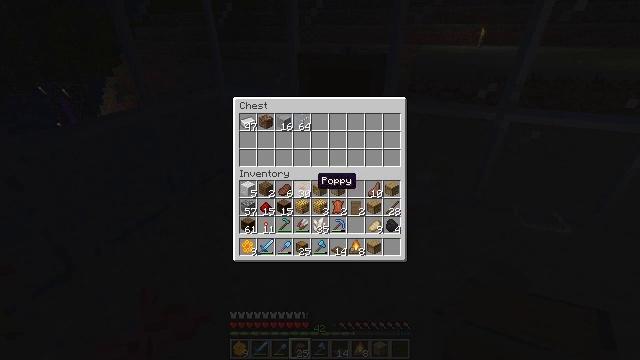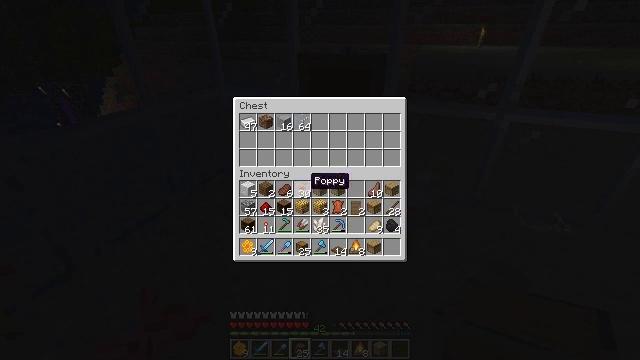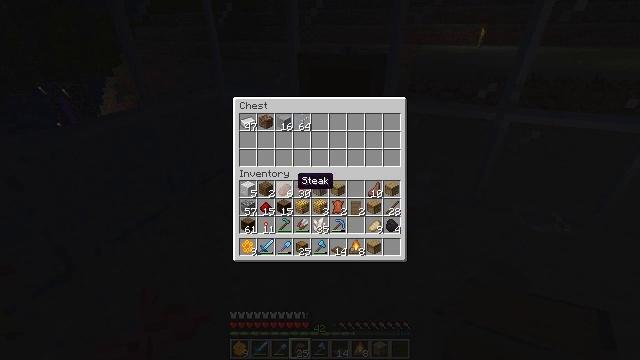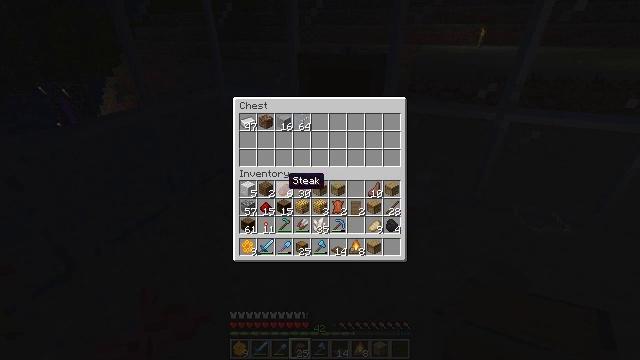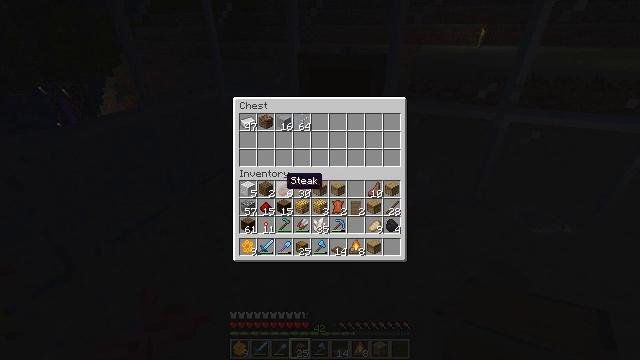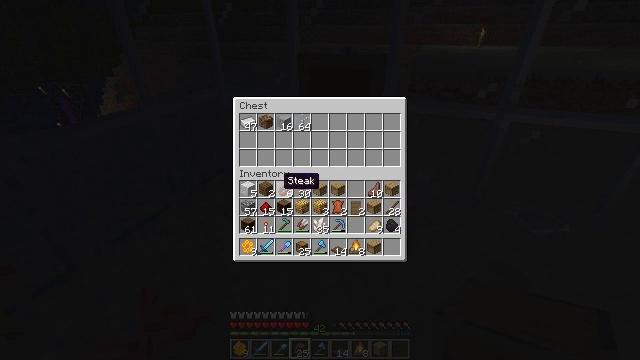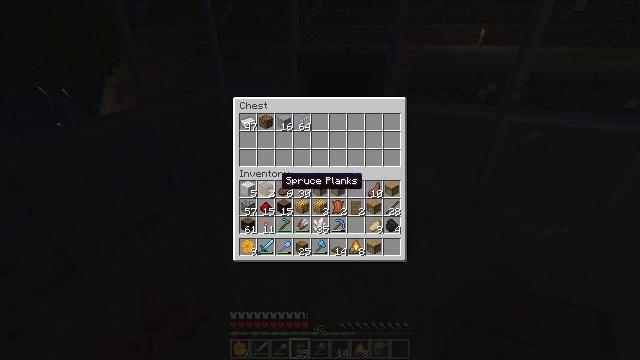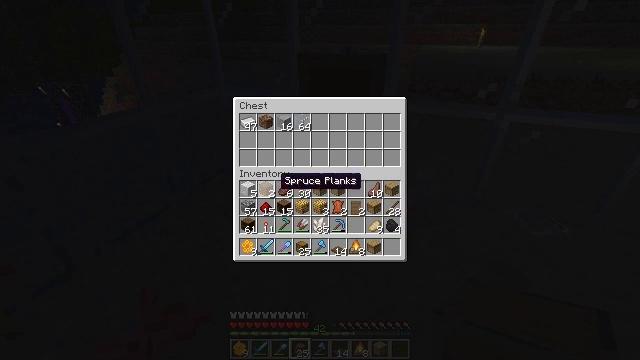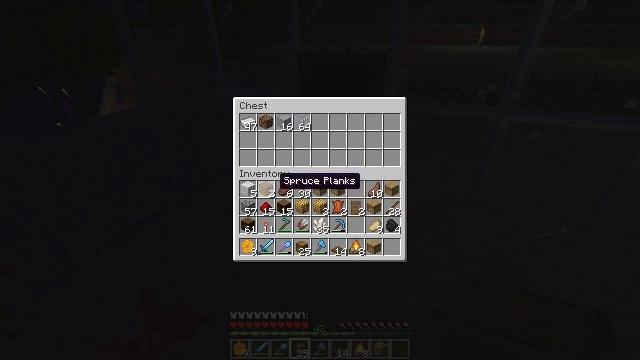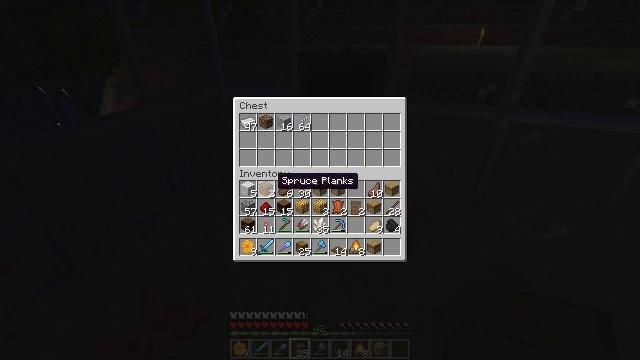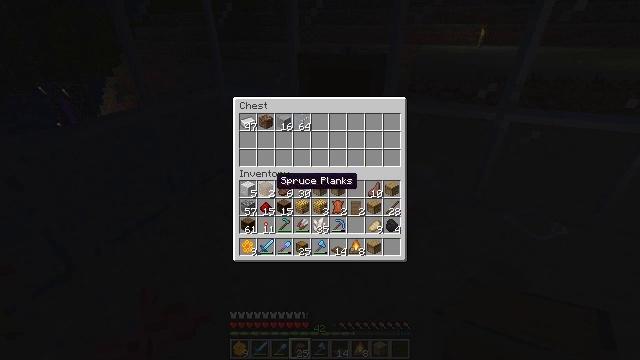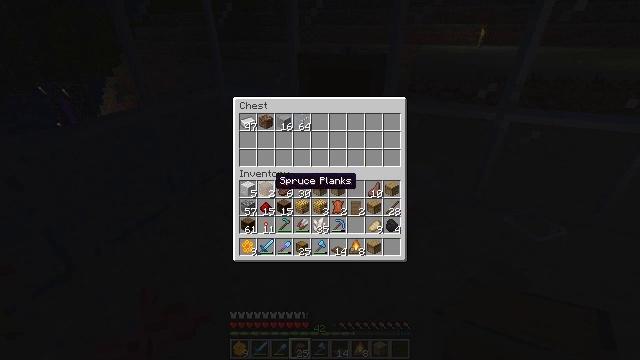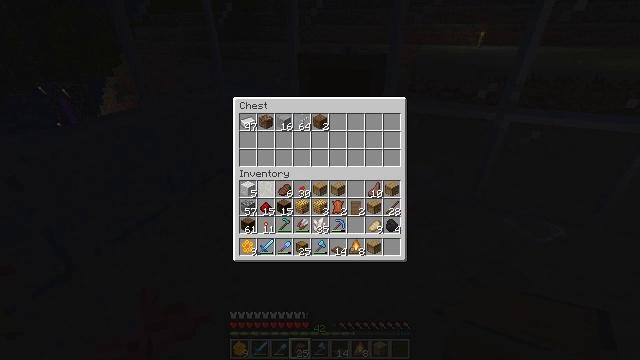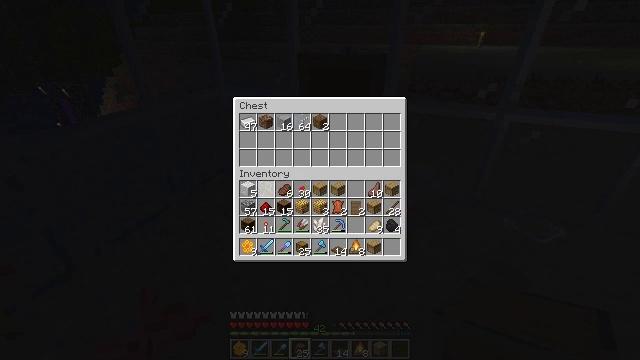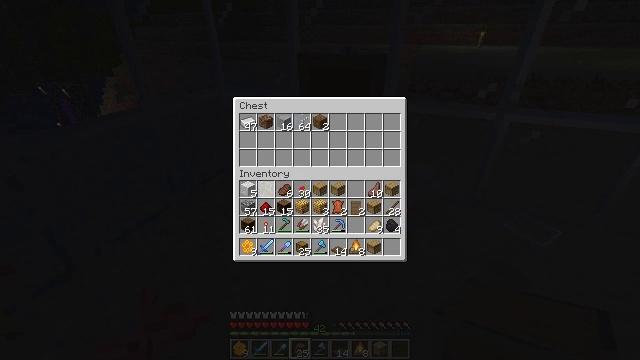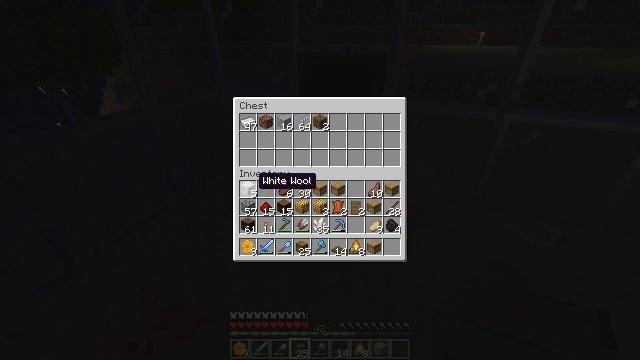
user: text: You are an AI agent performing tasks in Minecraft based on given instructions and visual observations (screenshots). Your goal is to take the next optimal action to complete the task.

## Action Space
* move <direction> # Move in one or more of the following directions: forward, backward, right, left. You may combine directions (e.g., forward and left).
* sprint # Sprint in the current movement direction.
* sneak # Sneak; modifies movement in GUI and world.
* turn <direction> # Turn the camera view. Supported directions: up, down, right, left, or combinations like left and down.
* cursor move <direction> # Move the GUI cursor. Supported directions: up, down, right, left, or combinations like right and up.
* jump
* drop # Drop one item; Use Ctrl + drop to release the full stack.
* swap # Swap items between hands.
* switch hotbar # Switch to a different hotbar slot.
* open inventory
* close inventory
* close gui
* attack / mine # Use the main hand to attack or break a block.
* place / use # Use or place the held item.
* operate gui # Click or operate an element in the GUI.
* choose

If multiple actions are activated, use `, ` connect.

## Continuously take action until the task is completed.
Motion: motion action
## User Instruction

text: Destroy the spruce trapdoor to collect it.
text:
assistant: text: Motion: sneak, cursor move left
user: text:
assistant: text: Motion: sneak, cursor move left
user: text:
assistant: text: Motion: sneak, cursor move left
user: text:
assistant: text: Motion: sneak
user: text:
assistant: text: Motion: sneak
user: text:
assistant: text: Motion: sneak
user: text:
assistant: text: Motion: sneak
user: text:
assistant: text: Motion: sneak
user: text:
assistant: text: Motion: sneak
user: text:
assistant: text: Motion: sneak
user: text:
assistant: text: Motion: sneak
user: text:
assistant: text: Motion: sneak, operate gui
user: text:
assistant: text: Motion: sneak, operate gui
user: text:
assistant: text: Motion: sneak, cursor move left, operate gui
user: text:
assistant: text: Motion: sneak, cursor move left
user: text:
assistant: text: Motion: sneak
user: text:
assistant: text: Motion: sneak
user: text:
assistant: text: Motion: sneak
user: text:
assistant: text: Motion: sneak, operate gui
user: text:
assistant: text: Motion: sneak, operate gui
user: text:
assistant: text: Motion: sneak, cursor move down, operate gui
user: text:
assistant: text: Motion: sneak
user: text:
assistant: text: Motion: sneak
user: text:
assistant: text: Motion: sneak, operate gui
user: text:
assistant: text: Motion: sneak, operate gui
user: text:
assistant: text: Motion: sneak, operate gui
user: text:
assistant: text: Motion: sneak
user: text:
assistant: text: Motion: sneak, cursor move right
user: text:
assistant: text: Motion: sneak, cursor move right
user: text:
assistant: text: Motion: sneak